Field crop: maize
Growth stage: 2
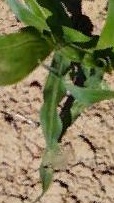
Species: maize